Question: Title of the Toolbar gets cut when too long text in it, see the picture:

Here is the code:
'''
launch: function () {
var myTabPanel = Ext.create('Ext.Toolbar', {
fullscreen: true,
title: {
title: 'BLA BLA BLA BLA BLA',
style: {
'text-align': 'left'
}
},
docked: 'top',
defaults: {
iconMask: true,
ui: 'plain'
}
});
[...]
myTabPanel.add([ start, ...]);
'''
The code for 'start':
'''
Ext.define('MyApp.view.Start', {
extend: 'Ext.Button',
config: {
html: 'Start',
iconCls: 'home'
}
});
'''
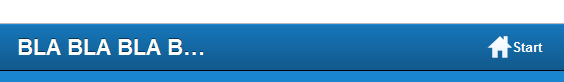
Answer: No worry!
It's a Chrome issue and also bug registered for Sencha to rectify it. It will soon be fixed in the upcoming releases.